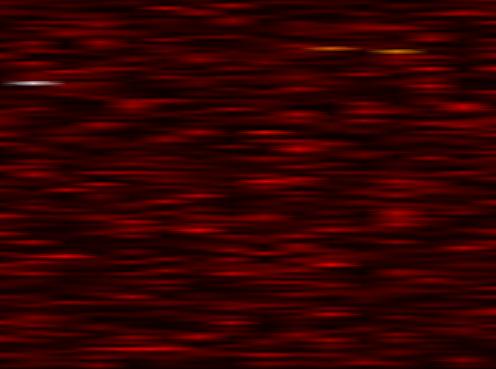
Label: UFMC